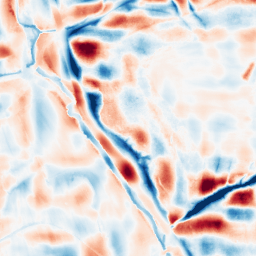
Category: wavelet
Decomposition family: wavelet_dwt
Decomposition parameters: wavelet: db4
level: 5
Upsampling method: sinc_hamming
Upsampling parameters: scale: 2
kernel_size: 8
Upsampling scale: 2